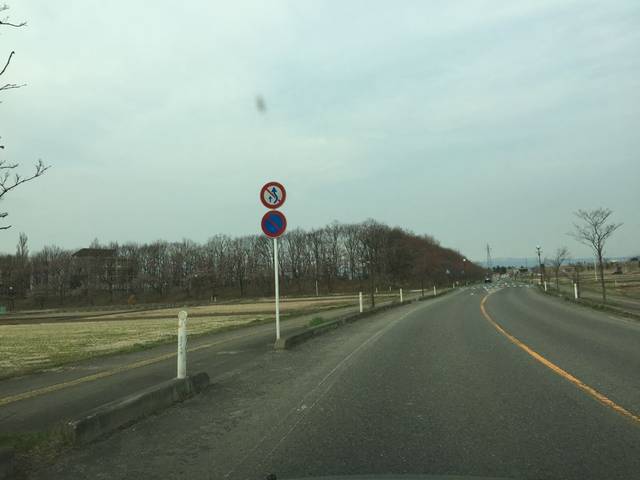
Region: Japan
Coordinates: 37.526, 139.942